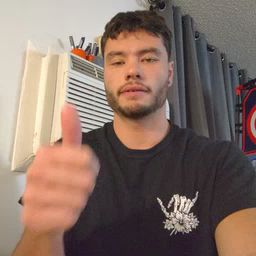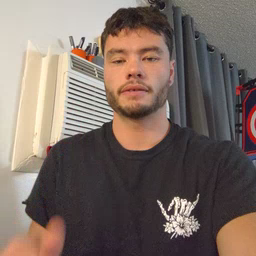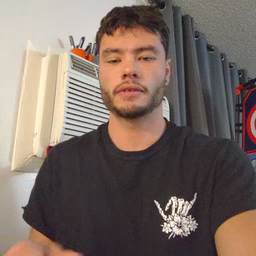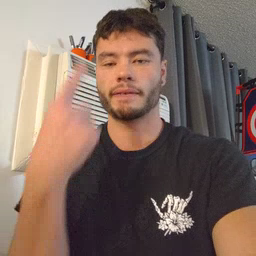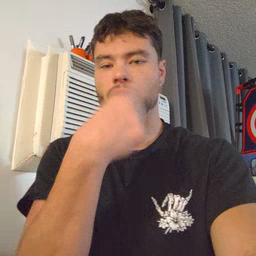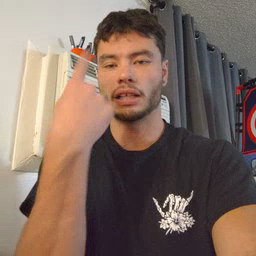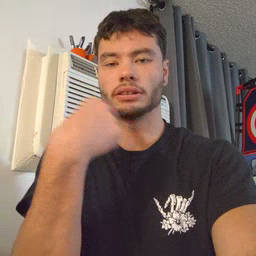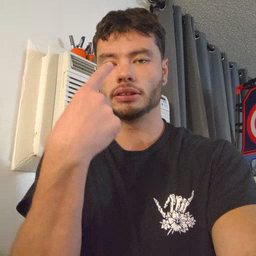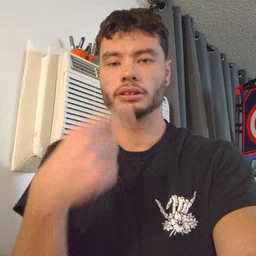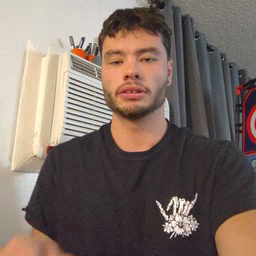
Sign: face